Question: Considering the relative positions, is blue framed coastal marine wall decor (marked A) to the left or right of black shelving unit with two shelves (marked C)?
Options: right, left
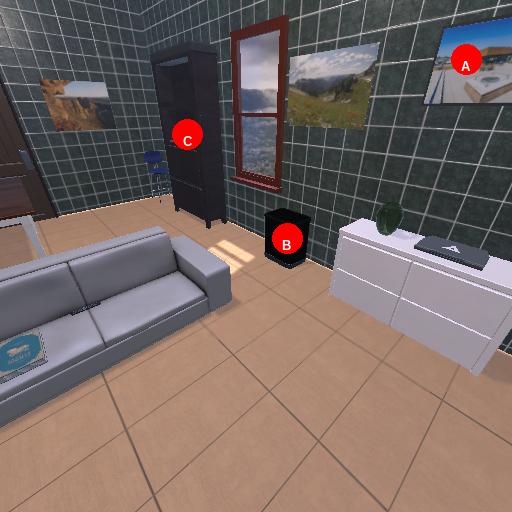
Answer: right